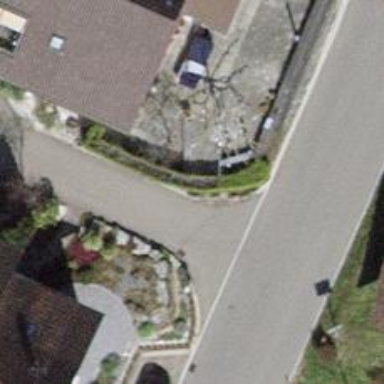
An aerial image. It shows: Hedge barrier.